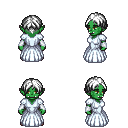
a pixel art fantasy rpg character, female body template, orc, green skin, underdress, teal pants, white parted hairstyle, white cloth bracers, brown shoes, four views (front, back, left, right), 2x2 character sprite sheet, small pixel art, hard edges, no anti-aliasing